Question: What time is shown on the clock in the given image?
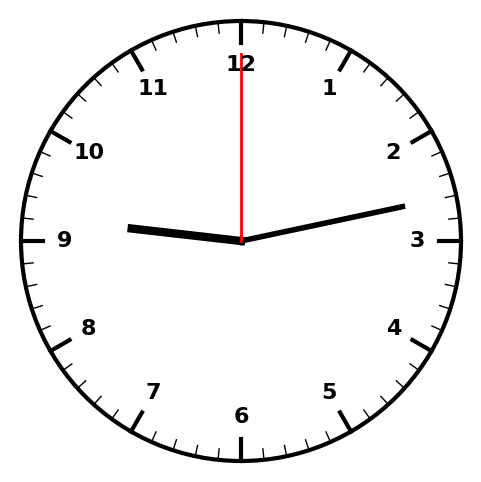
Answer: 09:13:00